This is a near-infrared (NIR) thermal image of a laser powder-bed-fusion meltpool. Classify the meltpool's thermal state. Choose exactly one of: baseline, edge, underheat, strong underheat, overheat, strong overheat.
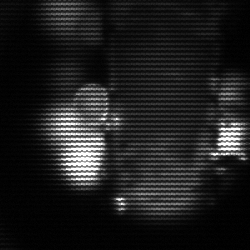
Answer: strong underheat